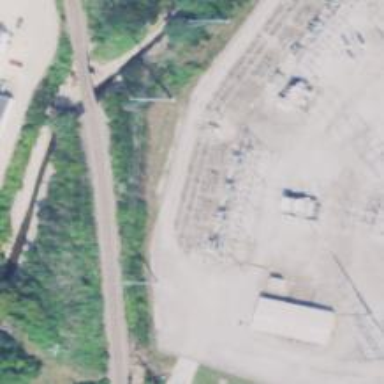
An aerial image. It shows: Switch used for power control.